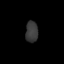
Tissue: lung
Cell type: Epithelial cells
Senescence score: 0.208
Nuclear area (px): 258
Mean DAPI intensity: 56.578